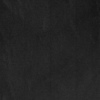
Label: dusty